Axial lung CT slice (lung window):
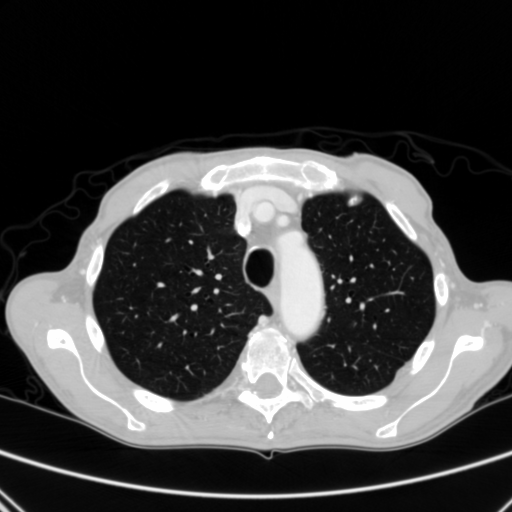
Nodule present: no